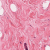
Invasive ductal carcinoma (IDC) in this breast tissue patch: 0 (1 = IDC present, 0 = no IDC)